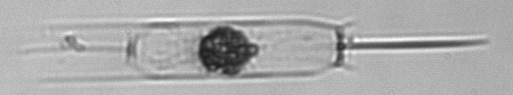
Label: Ditylum_brightwellii